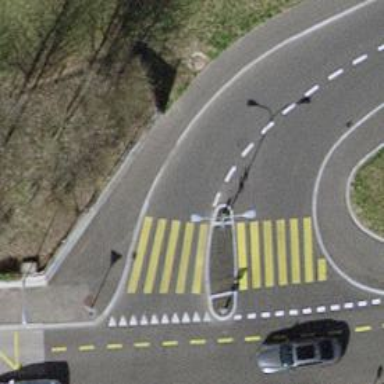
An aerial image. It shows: Uncontrolled zebra crossing with pedestrian island.